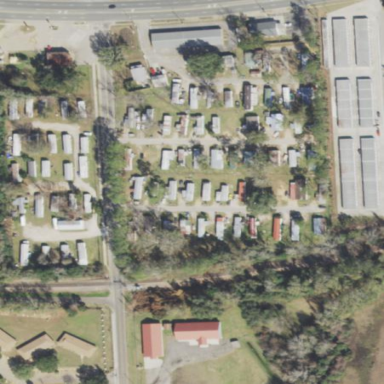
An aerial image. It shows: Residential area known as trailer park.